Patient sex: M
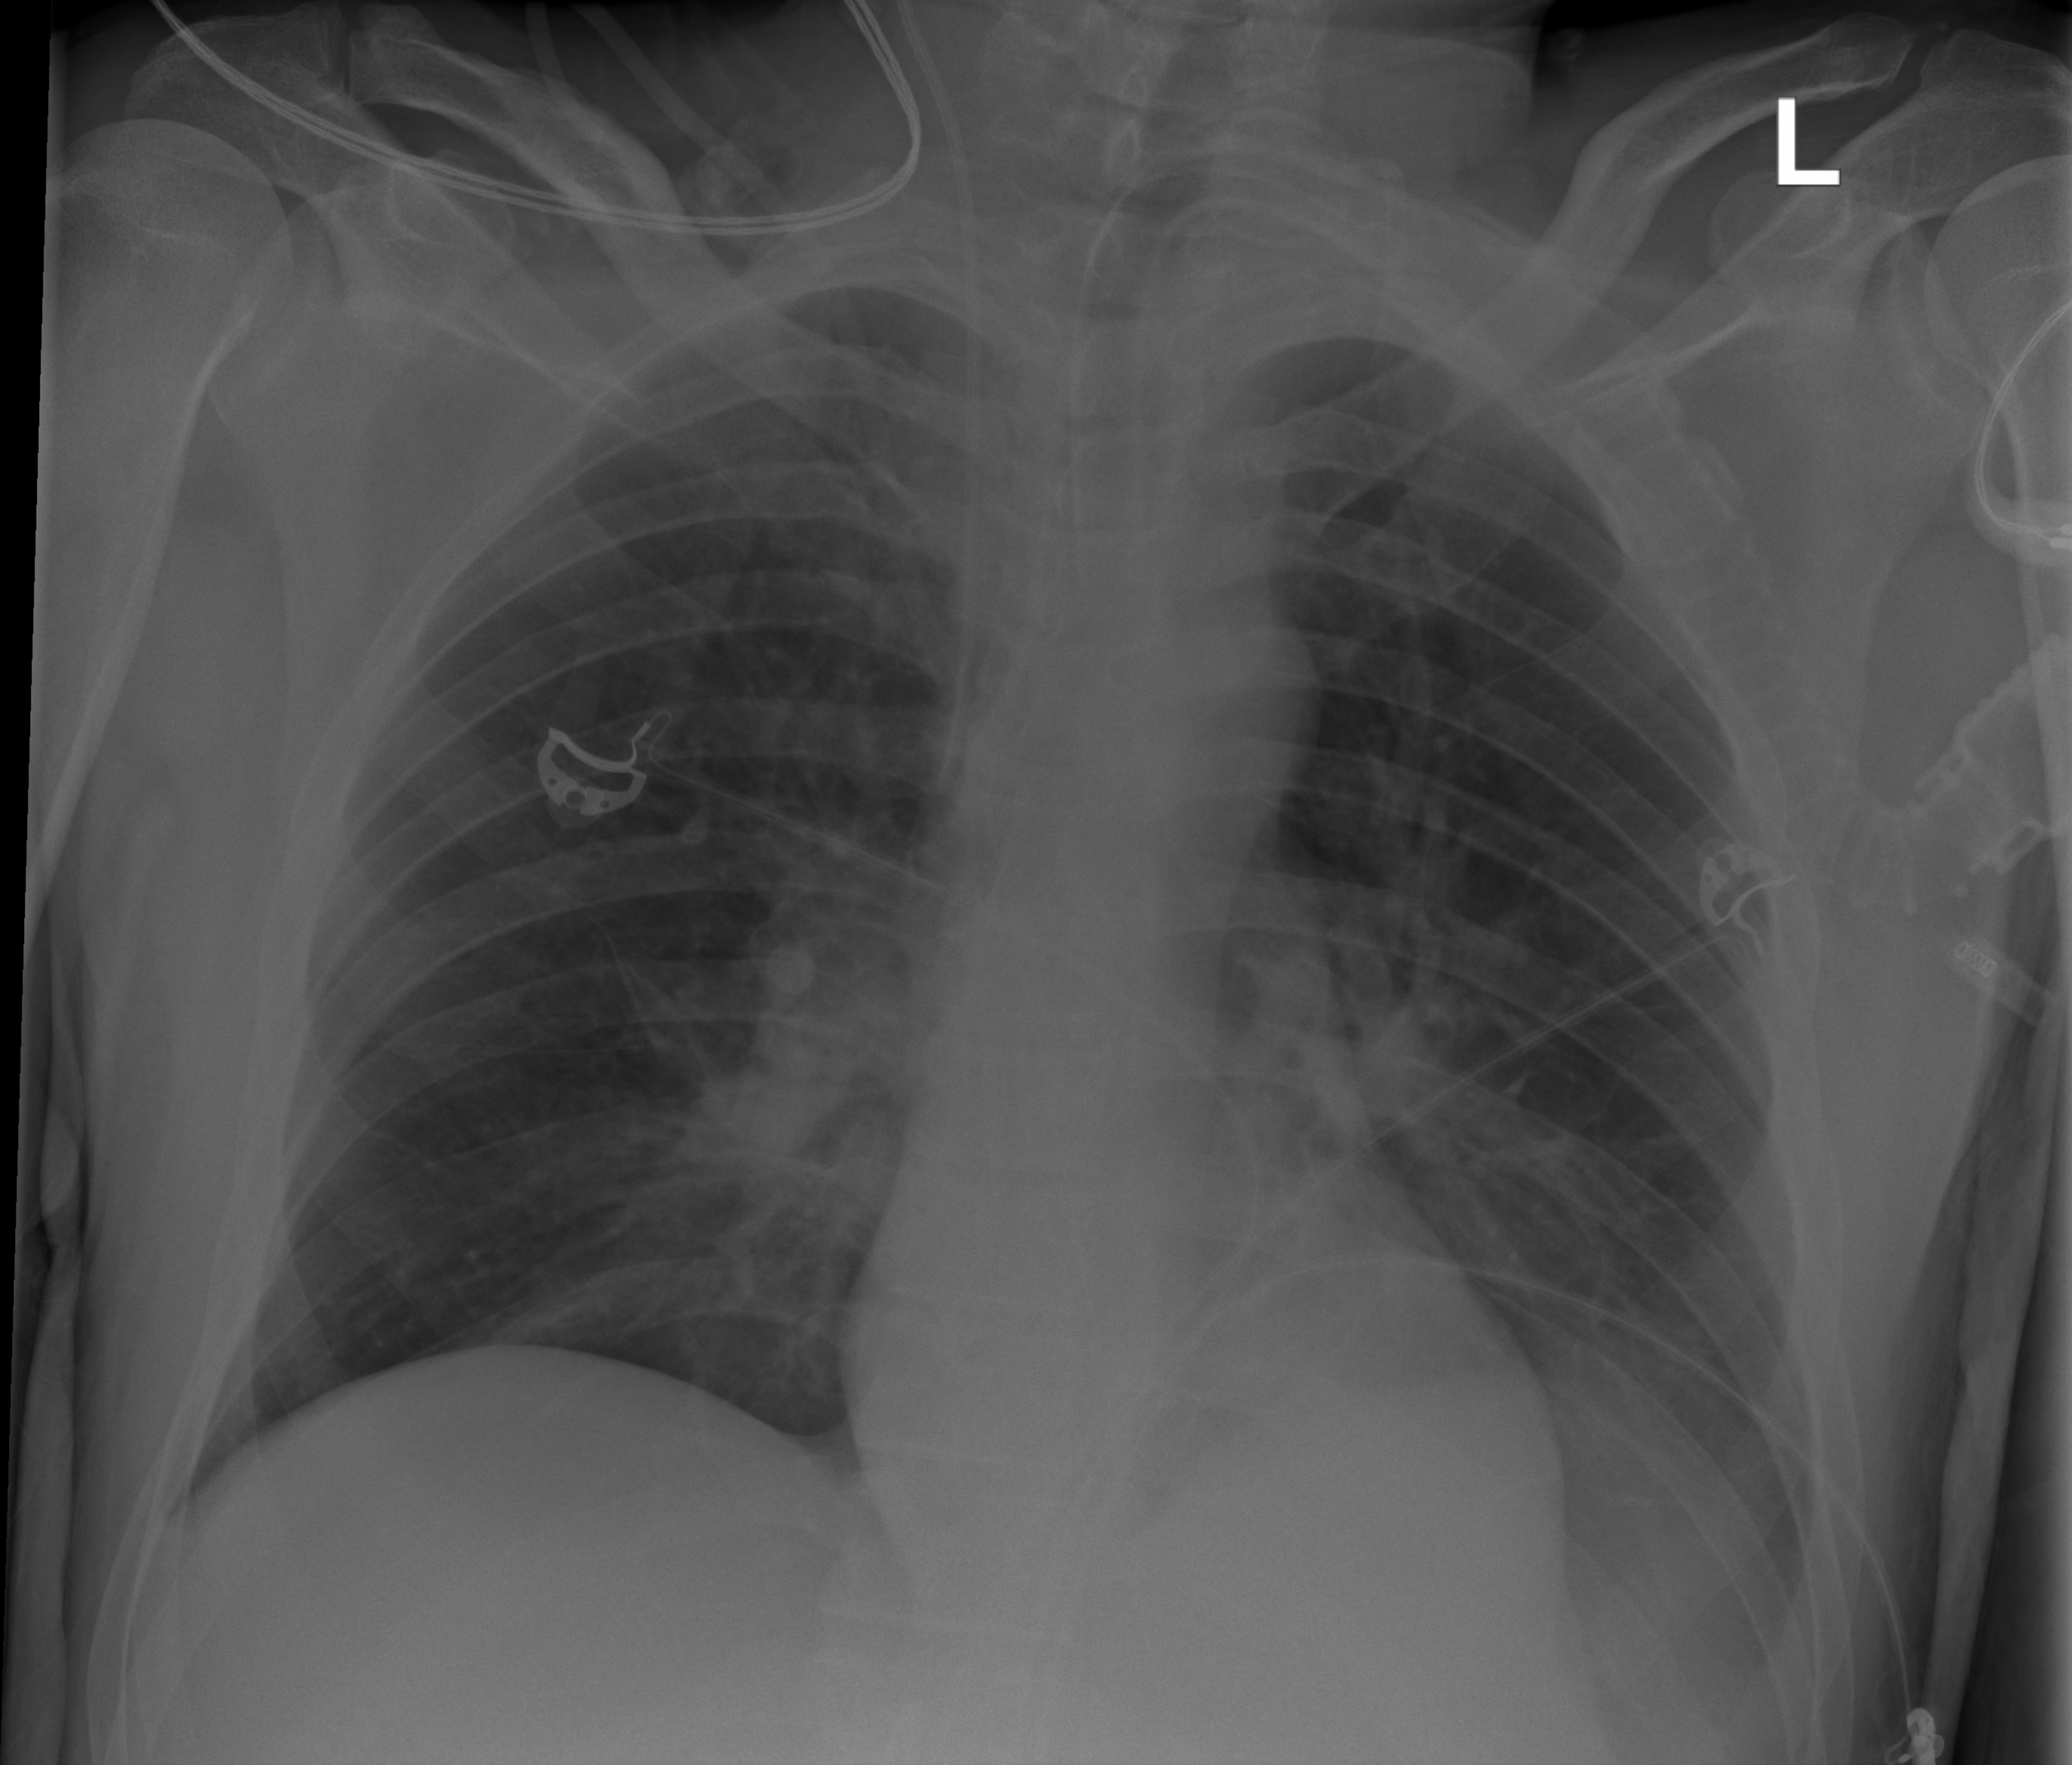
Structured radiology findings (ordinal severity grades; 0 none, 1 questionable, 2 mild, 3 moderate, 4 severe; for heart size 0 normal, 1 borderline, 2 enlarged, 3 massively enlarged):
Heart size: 0
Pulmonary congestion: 1
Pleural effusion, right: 0
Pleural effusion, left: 2
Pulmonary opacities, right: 1
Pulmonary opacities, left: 1
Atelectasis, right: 2
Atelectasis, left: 0